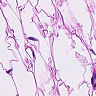
Metastatic tissue present: no